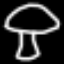
Label: mushroom